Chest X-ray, AP view. Patient: 34 years old, sex F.
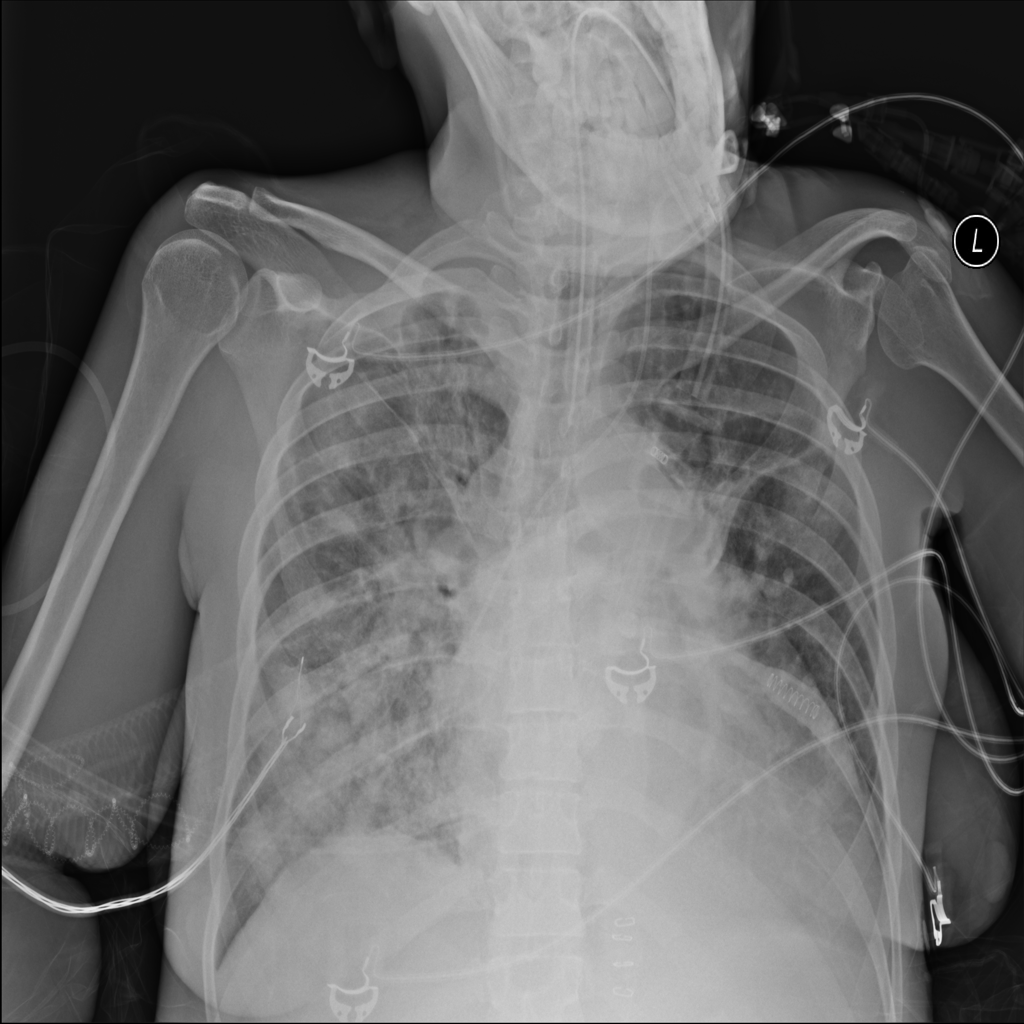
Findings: Infiltration, Nodule